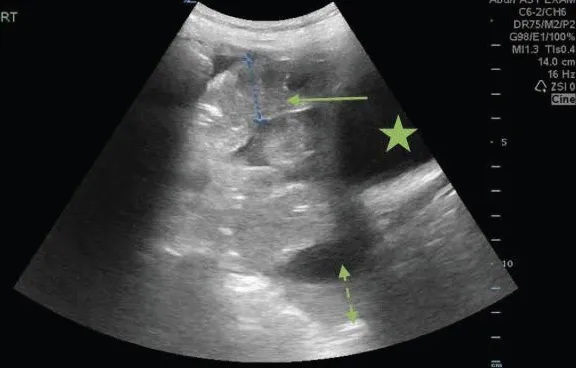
(a): A point of care ultrasound (POCUS) image of the abdomen with a curvilinear probe showing a dilated loop of small bowel (arrow) with free fluid (dashed arrow), and a visualization of the bladder (star).
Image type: radiology (ultrasound)